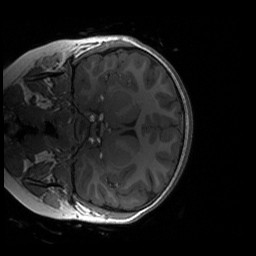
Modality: T1w
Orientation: coronal
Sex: male
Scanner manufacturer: siemens
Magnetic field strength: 3 T
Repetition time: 1.9 s
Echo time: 0.00243 s